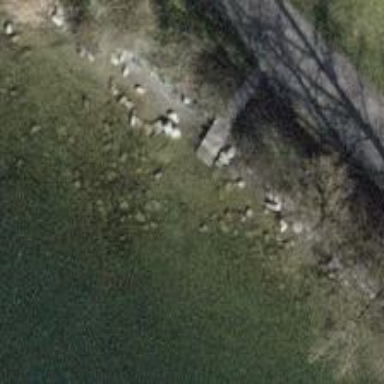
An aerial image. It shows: Concrete steps.